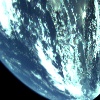
Label: cloud